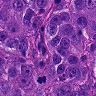
Metastatic tissue present: yes